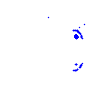
Particle: electron